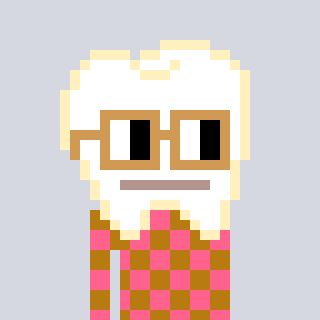
a pixel art character with square brown glasses, a tooth-shaped head and a gold-colored body on a cool background